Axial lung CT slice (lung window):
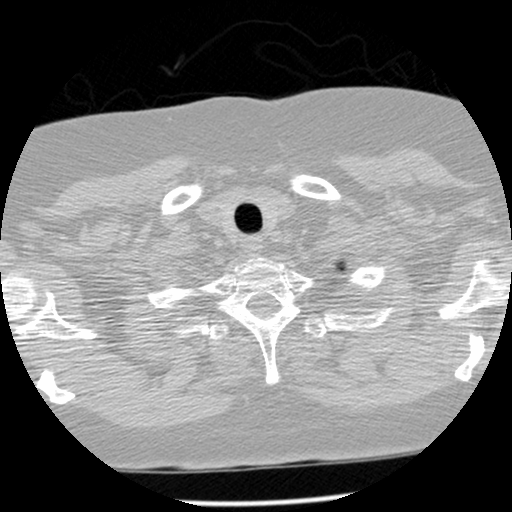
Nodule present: no